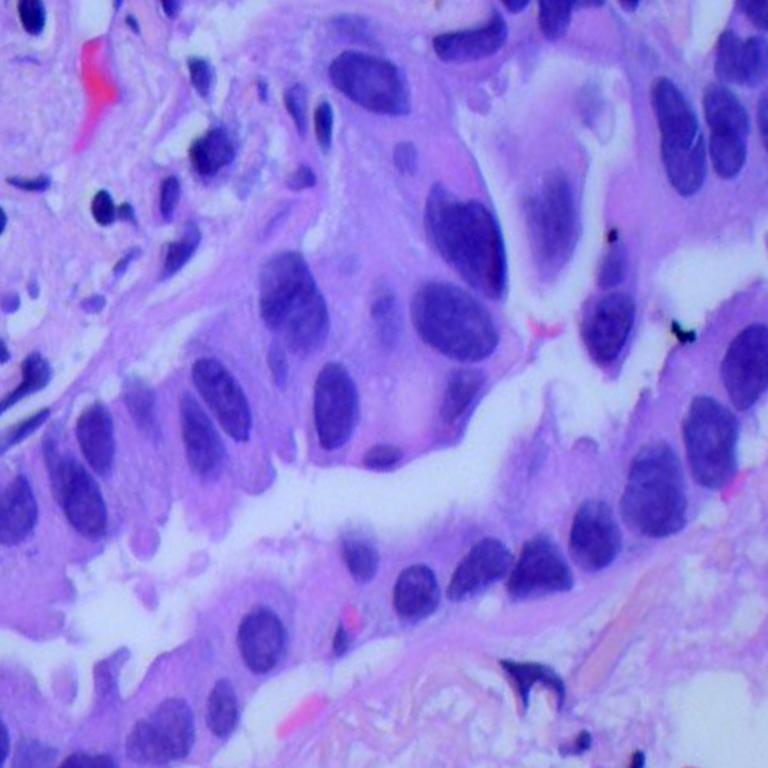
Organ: lung
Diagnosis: adenocarcinomas